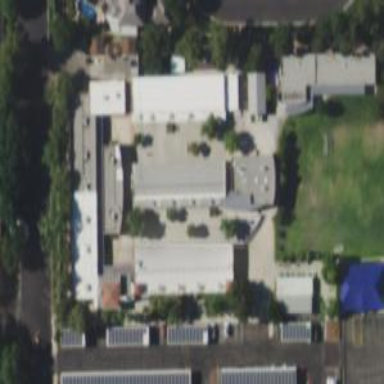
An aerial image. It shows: School.